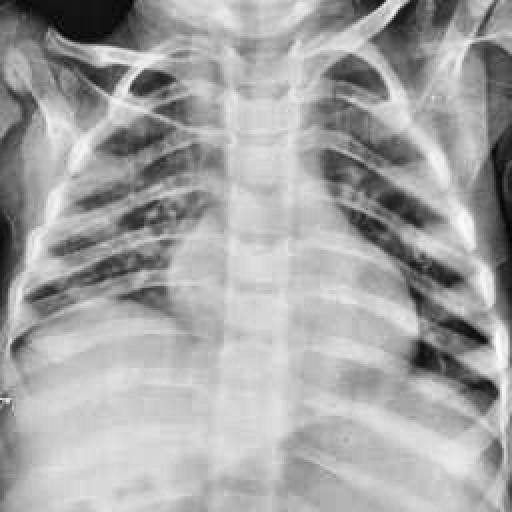
Finding: TUBERCULOSIS